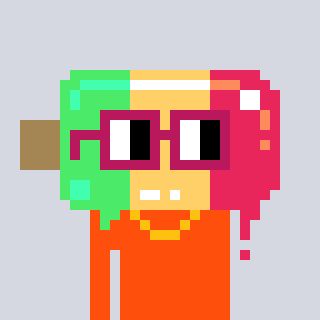
a pixel art character with square dark red glasses, a icepop-shaped head and a orange-colored body on a cool background